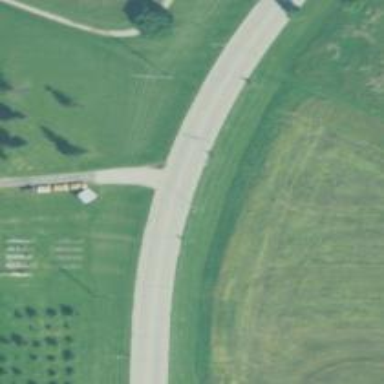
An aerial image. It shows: Tertiary road.